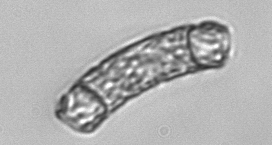
Label: Guinardia_striata